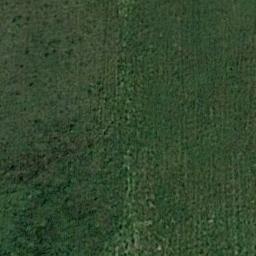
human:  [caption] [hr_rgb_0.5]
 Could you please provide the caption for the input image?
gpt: This meadow has different sparsity in different places .

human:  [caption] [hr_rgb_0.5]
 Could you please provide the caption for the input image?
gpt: The entire image is dominated by grass .

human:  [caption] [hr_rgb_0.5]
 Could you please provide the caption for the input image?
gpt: There is no grass in some parts of the meadow .

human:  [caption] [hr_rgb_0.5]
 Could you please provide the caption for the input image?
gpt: A large lush green meadow covered with green grass .

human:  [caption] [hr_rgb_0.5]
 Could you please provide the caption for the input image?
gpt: A dense meadow with many green grass .